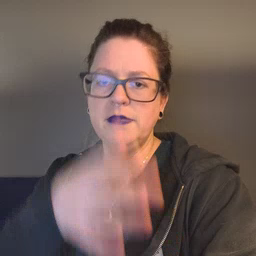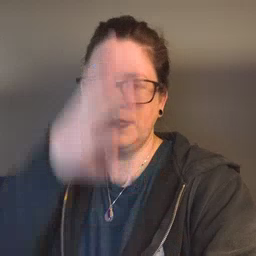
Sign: man